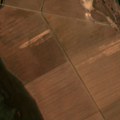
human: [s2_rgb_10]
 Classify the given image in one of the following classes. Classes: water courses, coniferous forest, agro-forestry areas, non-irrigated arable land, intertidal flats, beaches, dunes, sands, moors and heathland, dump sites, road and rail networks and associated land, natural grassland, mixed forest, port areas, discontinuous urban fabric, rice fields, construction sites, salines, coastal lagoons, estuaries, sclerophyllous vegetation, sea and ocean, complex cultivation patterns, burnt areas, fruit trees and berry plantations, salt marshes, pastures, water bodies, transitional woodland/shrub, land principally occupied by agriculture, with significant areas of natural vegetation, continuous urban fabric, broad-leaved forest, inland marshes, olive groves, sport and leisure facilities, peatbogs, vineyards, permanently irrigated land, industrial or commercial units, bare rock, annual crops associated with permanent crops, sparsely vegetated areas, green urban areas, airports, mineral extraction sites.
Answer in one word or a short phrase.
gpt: rice fields, pastures, salt marshes, salines